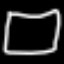
Label: square